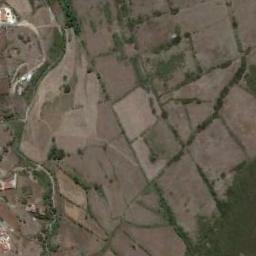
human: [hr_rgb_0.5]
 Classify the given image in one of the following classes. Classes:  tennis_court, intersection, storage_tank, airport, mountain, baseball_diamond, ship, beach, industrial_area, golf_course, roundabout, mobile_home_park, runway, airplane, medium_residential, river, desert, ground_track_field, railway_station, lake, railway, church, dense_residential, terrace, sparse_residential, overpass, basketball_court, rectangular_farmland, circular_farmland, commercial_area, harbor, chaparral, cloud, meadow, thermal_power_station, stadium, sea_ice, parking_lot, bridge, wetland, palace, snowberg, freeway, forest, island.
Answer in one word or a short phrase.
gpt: terrace